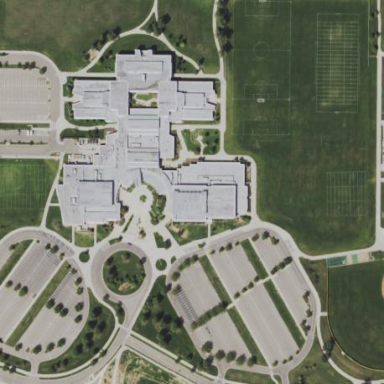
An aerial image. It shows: School.